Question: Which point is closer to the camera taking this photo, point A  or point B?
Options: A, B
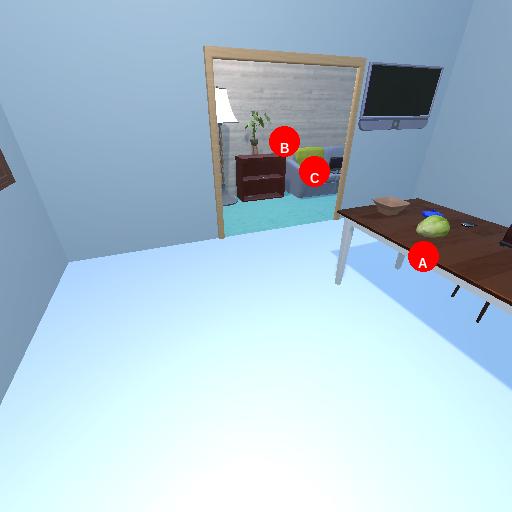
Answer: A